Question: When I debug c++ (in clion), I can't watch . I tried to check other types but it worked well.
Also, I tried string and I can watch it too?!

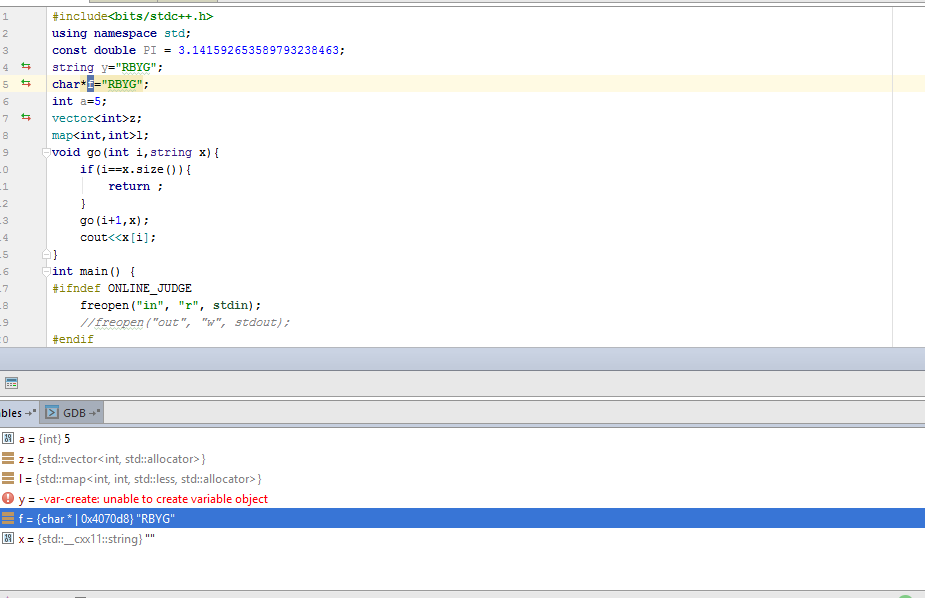
Answer: Just in case, the issue is now tracked as <URL>.
The root cause is somehow related to libstdc++ <URL>.
Global symbols of 'std::string' types are mangled differently, which in turn confuses GDB.
> In the GCC 5.1 release libstdc++ introduced a new library ABI that includes new implementations of 'std::string' and 'std::list'. These changes were necessary to conform to the 2011 C++ standard which forbids Copy-On-Write strings and requires lists to keep track of their size.
Given the following code:
'''
std::string global_var = "Hi there!";
static std::string static_var = "Hello";
'''
Here's the related 'nm' output:
'''
0000000000602240 B _Z10global_varB5cxx11
0000000000602280 b _ZL10static_var
'''
A possible is to disable C++11 ABI. In CMakeLists.txt, add the following line, right after the 'set(CMAKE_CXX_STANDARD 11)' line, if any:
'''
add_definitions(-D_GLIBCXX_USE_CXX11_ABI=0)
'''
This makes symbol names to be mangled differently, in a way GDB is happy again:
'''
0000000000602238 B global_var
0000000000602248 b _ZL10static_var
'''